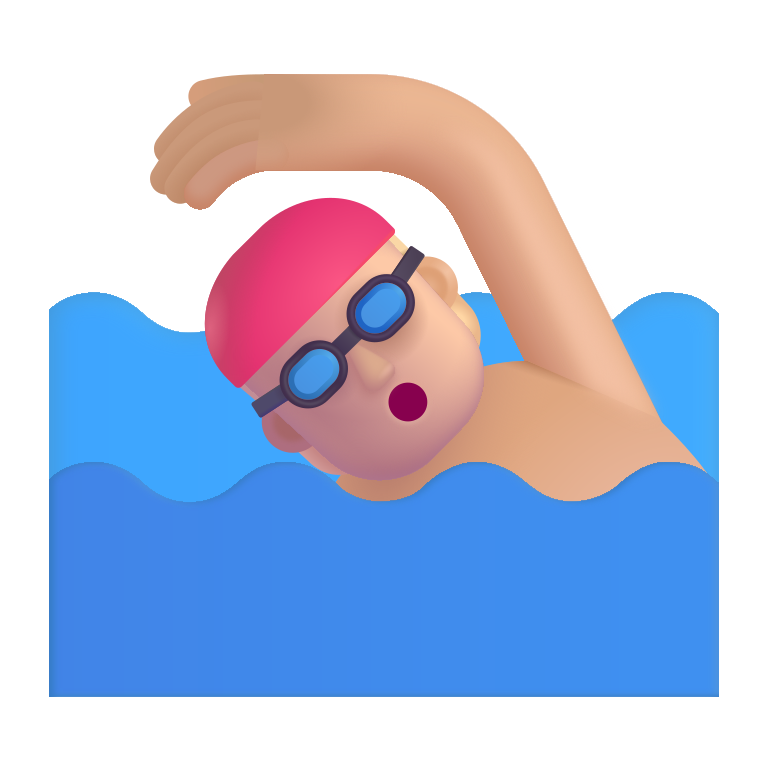
person swimming color  light